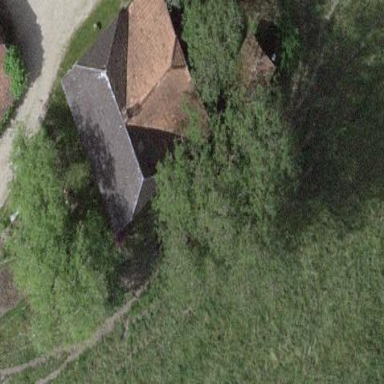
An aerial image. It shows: Farm building.